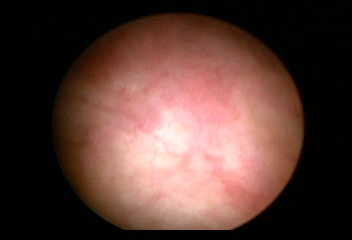
Modality: WLC
Class: Normal mucosa
Bladder cancer association: No